Question: How can I get the title bar of my JFrame to change to whatever text is inside a particular text field? I've been looking all over the internet for a relevant solution to this but unfortunately none of the results that I've seen solve this issue. All relevant help would be very much appreciated.
'''
import javax.swing.event.DocumentEvent;
import javax.swing.event.DocumentListener;
public class Frame extends javax.swing.JFrame {
public Frame() {
initComponents();
}
@SuppressWarnings("unchecked")
private void initComponents() {
jTextFieldTitle = new javax.swing.JTextField();
setDefaultCloseOperation(javax.swing.WindowConstants.EXIT_ON_CLOSE);
jTextFieldTitle.setText("jTextField1");
javax.swing.GroupLayout layout = new javax.swing.GroupLayout(getContentPane());
getContentPane().setLayout(layout);
layout.setHorizontalGroup(
layout.createParallelGroup(javax.swing.GroupLayout.Alignment.LEADING)
.addGroup(layout.createSequentialGroup()
.addGap(156, 156, 156)
.addComponent(jTextFieldTitle, javax.swing.GroupLayout.PREFERRED_SIZE, javax.swing.GroupLayout.DEFAULT_SIZE, javax.swing.GroupLayout.PREFERRED_SIZE)
.addContainerGap(185, Short.MAX_VALUE))
);
layout.setVerticalGroup(
layout.createParallelGroup(javax.swing.GroupLayout.Alignment.LEADING)
.addGroup(layout.createSequentialGroup()
.addGap(65, 65, 65)
.addComponent(jTextFieldTitle, javax.swing.GroupLayout.PREFERRED_SIZE, javax.swing.GroupLayout.DEFAULT_SIZE, javax.swing.GroupLayout.PREFERRED_SIZE)
.addContainerGap(215, Short.MAX_VALUE))
);
pack();
}
public static void main(String args[]) {
java.awt.EventQueue.invokeLater(new Runnable() {
public void run() {
new Frame().setVisible(true);
}
});
DocumentListener documentListener = new DocumentListener() {
public void changedUpdate(DocumentEvent documentEvent) {
jFrame.setTitle(jTextFieldTitle.getText());
}
public void insertUpdate(DocumentEvent documentEvent) {
jFrame.setTitle(jTextFieldTitle.getText());
}
public void removeUpdate(DocumentEvent documentEvent) {
jFrame.setTitle(jTextFieldTitle.getText());
}
};
jTextFieldTitle.getDocument().addDocumentListener(documentListener);
}
// Variables declaration - do not modify
private javax.swing.JTextField jTextFieldTitle;
// End of variables declaration
}
'''

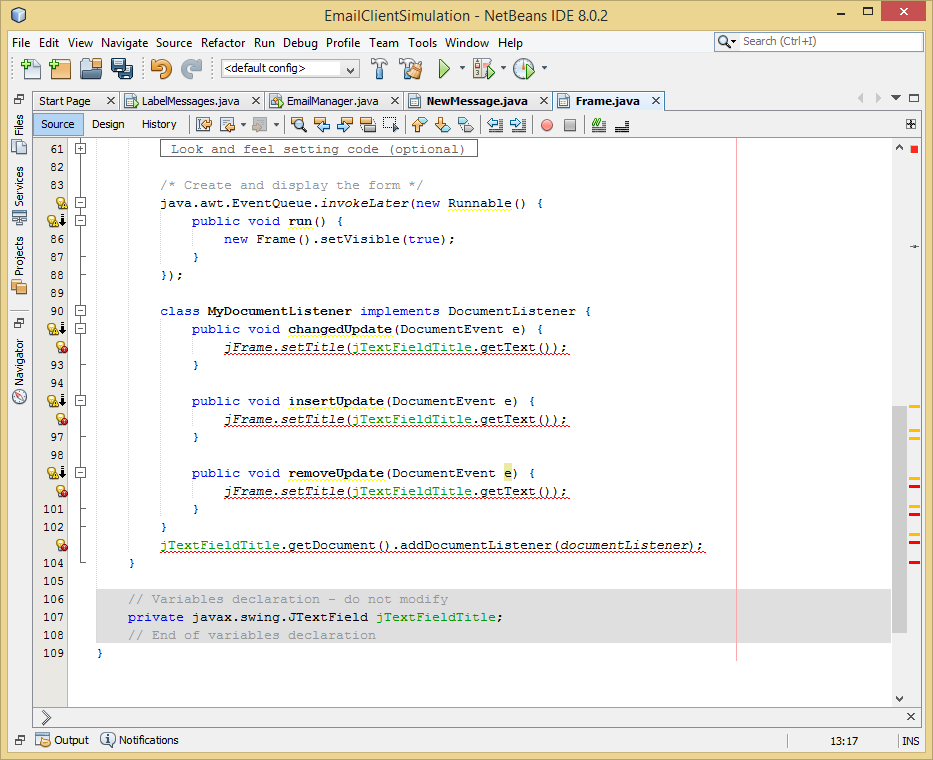
Answer: > How can I get the title bar of my JFrame to change to whatever text is inside a particular text field
Your question is about a JTextField and a JFrame. Why did you post all that irrelevant code? To demonstrate a problem create a <URL> to post with your question.
Anyway, add a 'DocumentListener' to the Document of the text field in question. Whenever the Document changes you can update the frame using the setTitle(...) method and the text from the Document.
Read the section from the Swing tutorial on <URL> for more information and working examples. If you need more help then post a proper 'SSCCE' showing what you have tried.